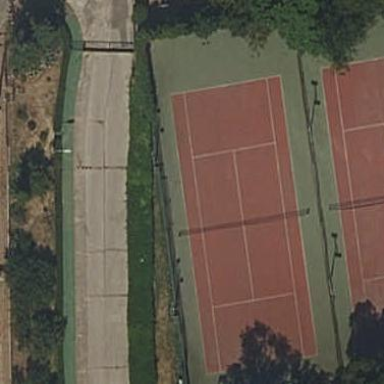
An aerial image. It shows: Tennis court on pitch designated for leisure land.